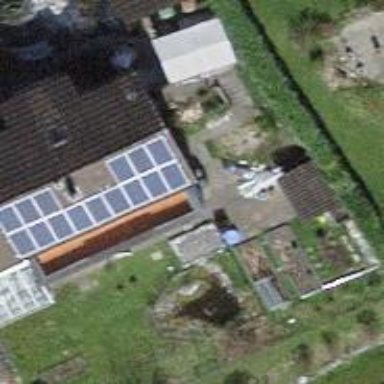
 consisting of solar photovoltaic panels."